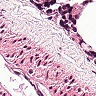
Metastatic tissue present: no